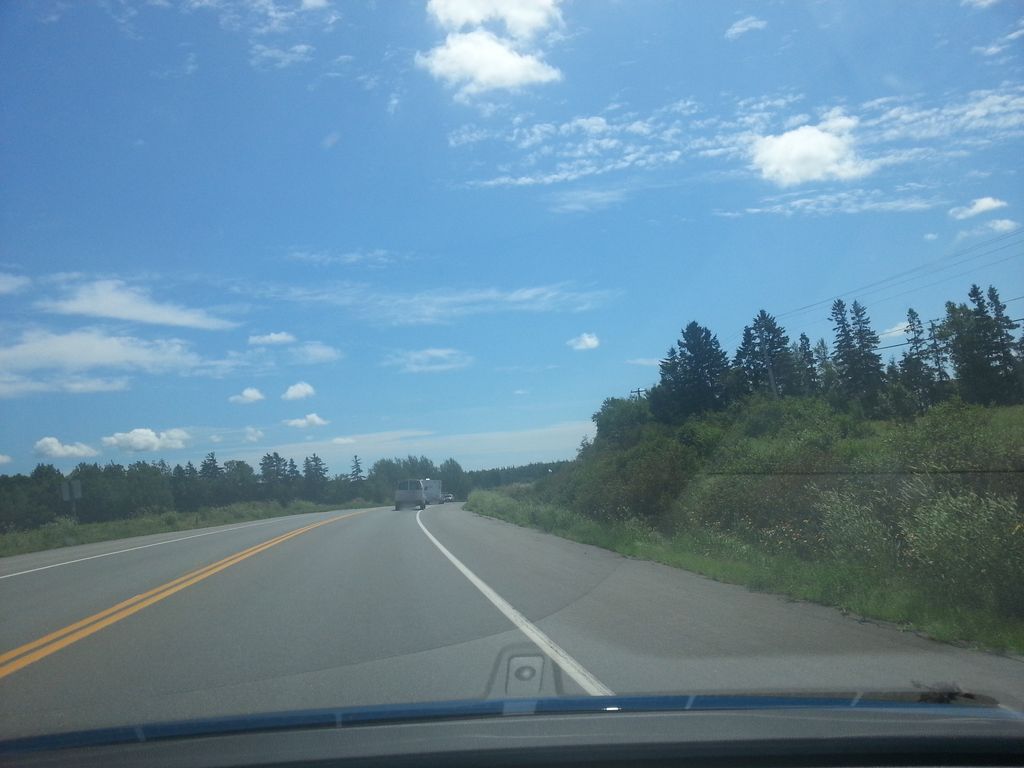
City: charlottetown